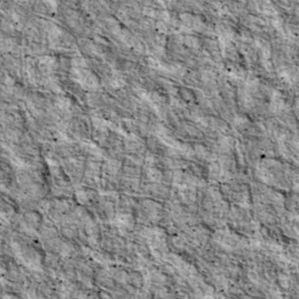
Label: non_frost